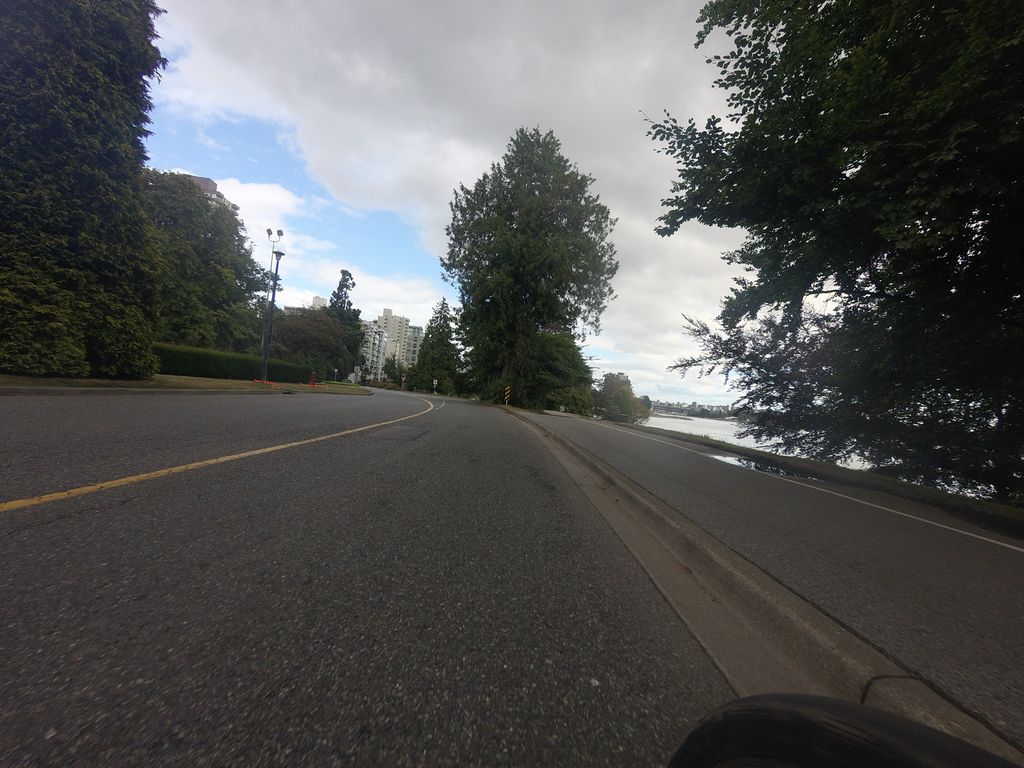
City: vancouver